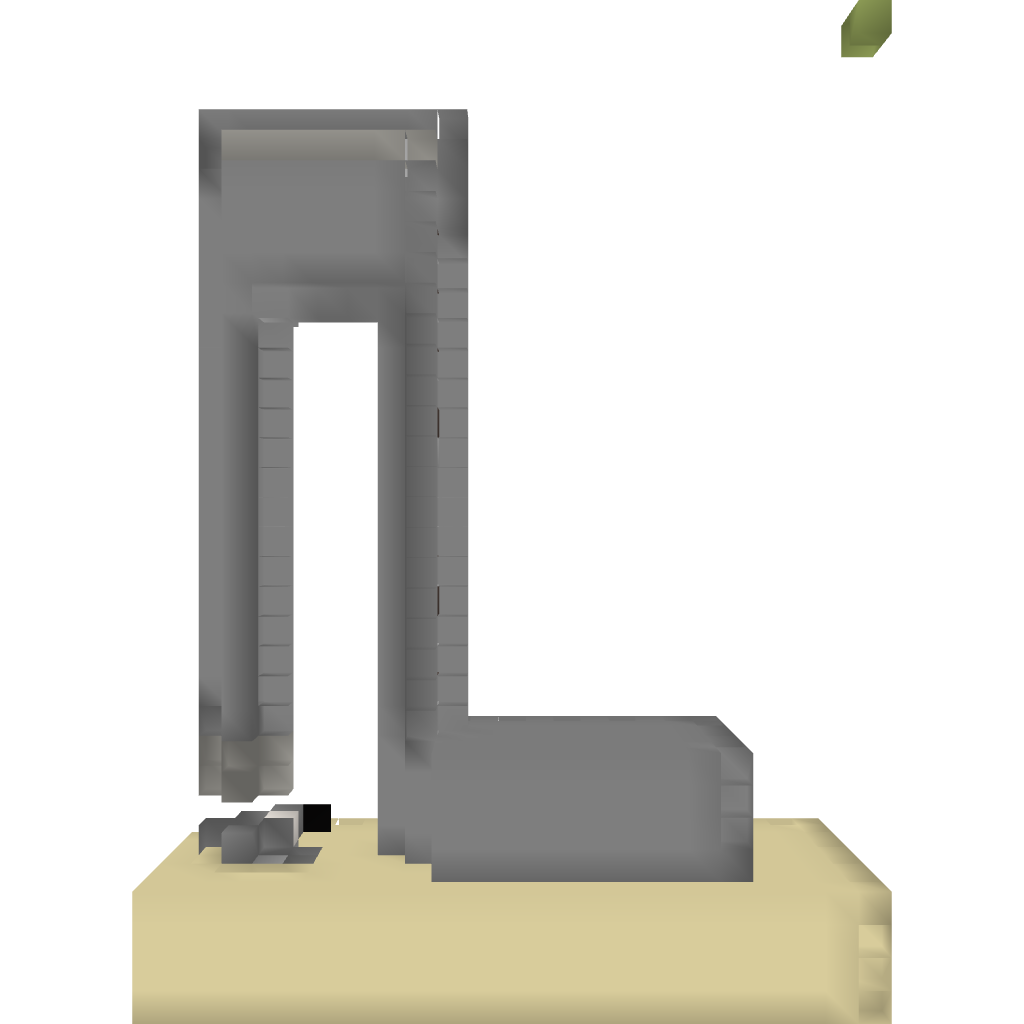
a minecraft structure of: mob grinder v1.0 *CraCK3r*